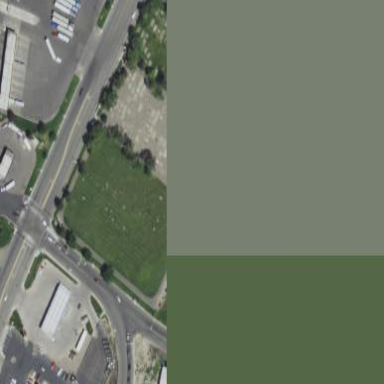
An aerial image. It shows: Sector within cemetery.